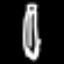
Label: pencil